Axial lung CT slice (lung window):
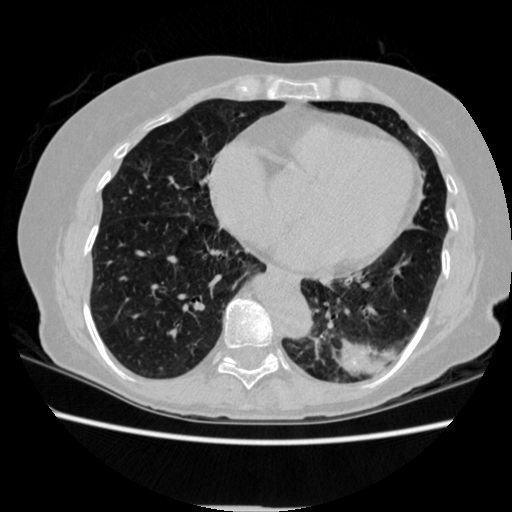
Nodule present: yes
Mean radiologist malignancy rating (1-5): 4